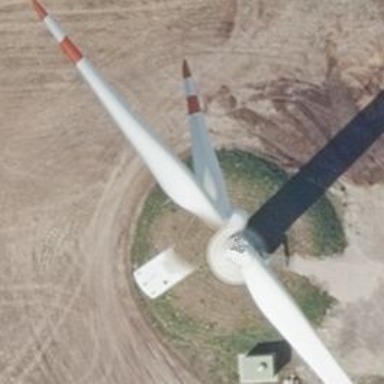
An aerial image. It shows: Wind generator using wind turbines of horizontal axis.